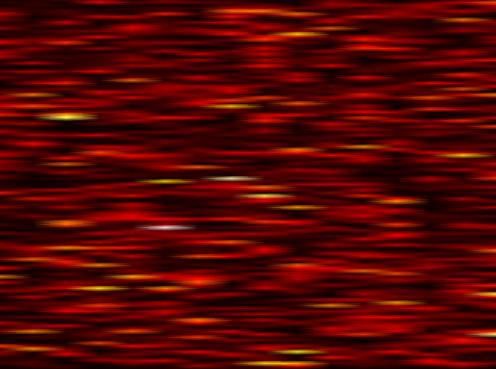
Label: UFMC